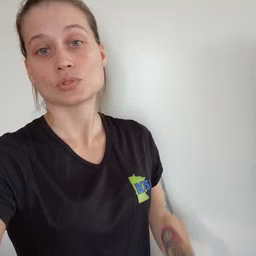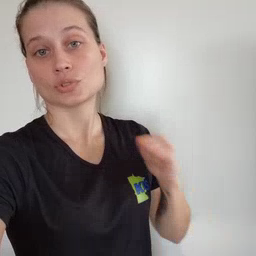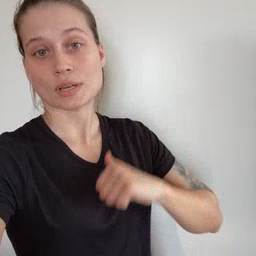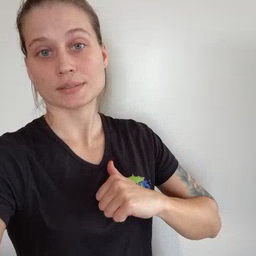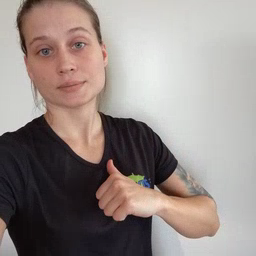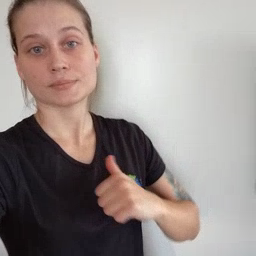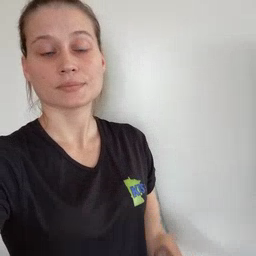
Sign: jacket